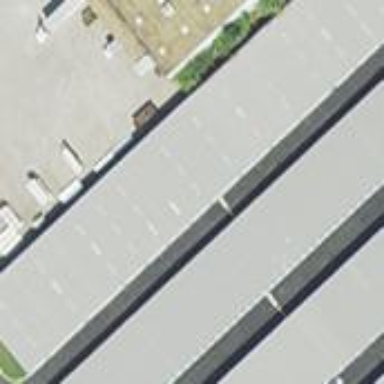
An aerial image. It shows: Industrial building.